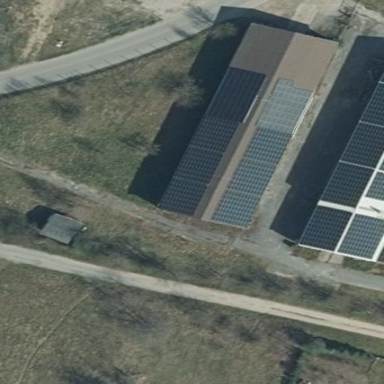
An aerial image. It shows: Building equipped with small solar photovoltaic panel for generating electricity.